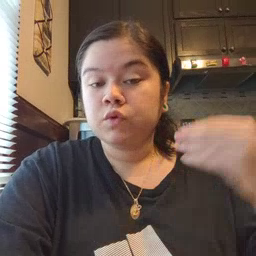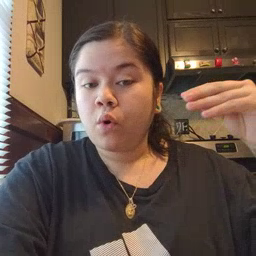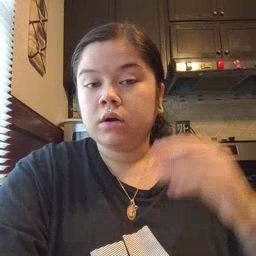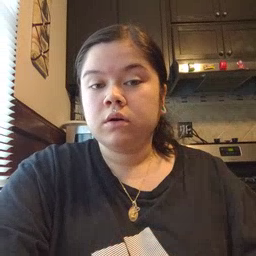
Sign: store